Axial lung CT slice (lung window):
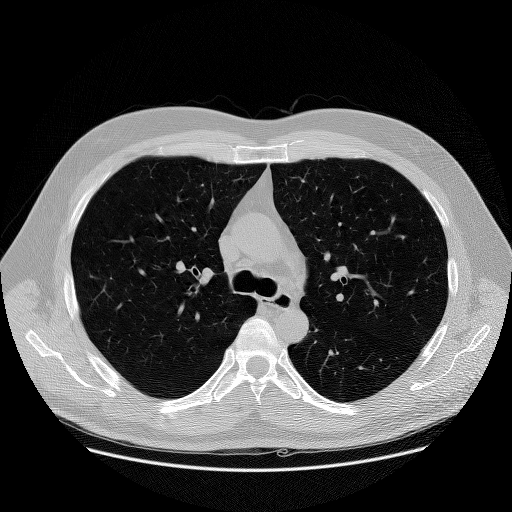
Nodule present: no